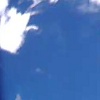
Label: water